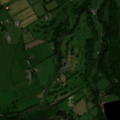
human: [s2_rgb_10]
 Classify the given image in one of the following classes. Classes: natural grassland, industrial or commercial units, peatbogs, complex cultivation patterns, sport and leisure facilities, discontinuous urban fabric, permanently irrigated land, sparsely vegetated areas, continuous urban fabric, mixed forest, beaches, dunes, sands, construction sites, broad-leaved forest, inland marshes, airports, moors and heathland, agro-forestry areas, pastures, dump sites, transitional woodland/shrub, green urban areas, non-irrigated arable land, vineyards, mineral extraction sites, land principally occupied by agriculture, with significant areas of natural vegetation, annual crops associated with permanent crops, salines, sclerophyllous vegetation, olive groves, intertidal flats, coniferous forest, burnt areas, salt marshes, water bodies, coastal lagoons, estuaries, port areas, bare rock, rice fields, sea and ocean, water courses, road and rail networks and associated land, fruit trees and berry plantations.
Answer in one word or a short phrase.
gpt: sport and leisure facilities, pastures, land principally occupied by agriculture, with significant areas of natural vegetation, coniferous forest, mixed forest, moors and heathland